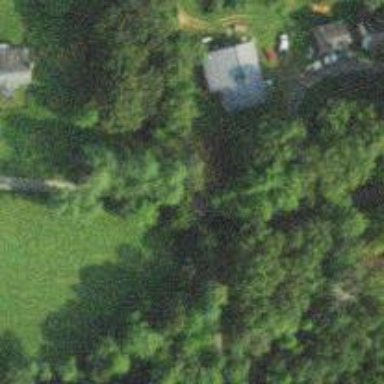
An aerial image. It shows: Driveway leading to service road.